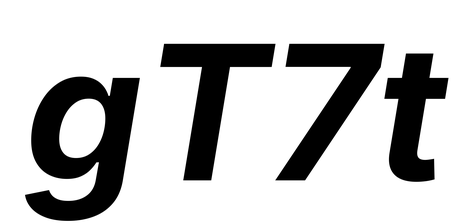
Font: Inter-Italic_Bold_Italic